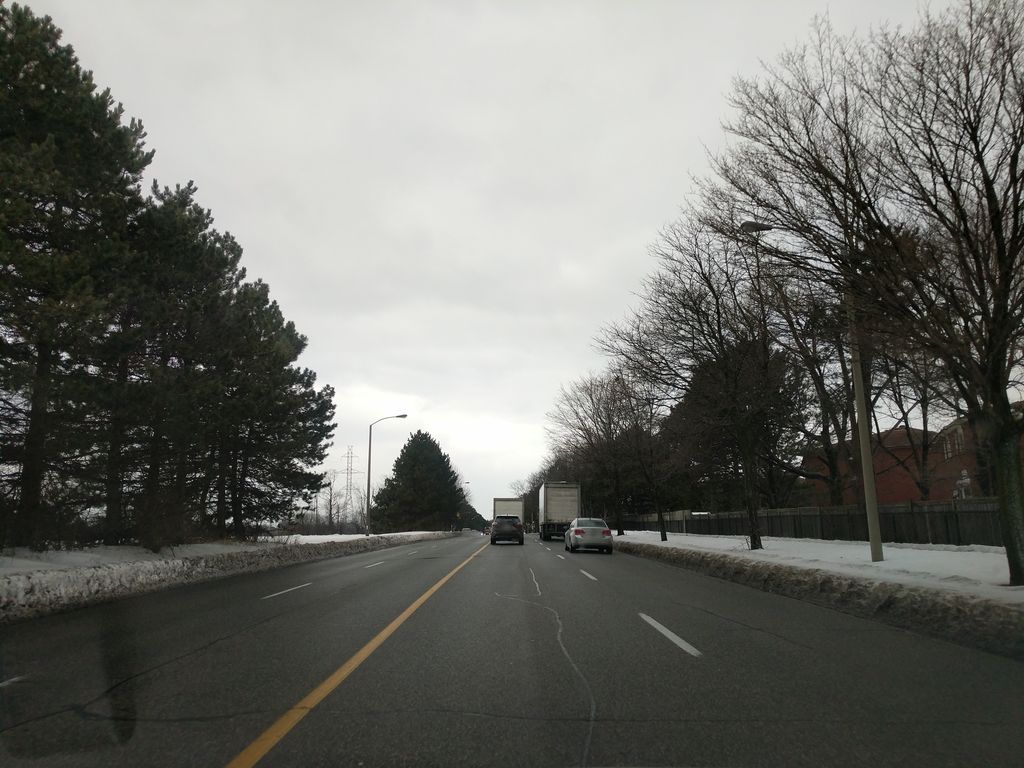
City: toronto